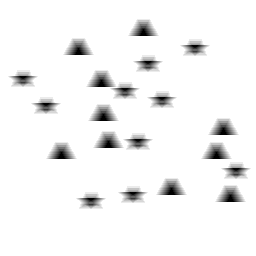
Squares: 0
Triangles: 10
Stars: 10
Total shapes: 20